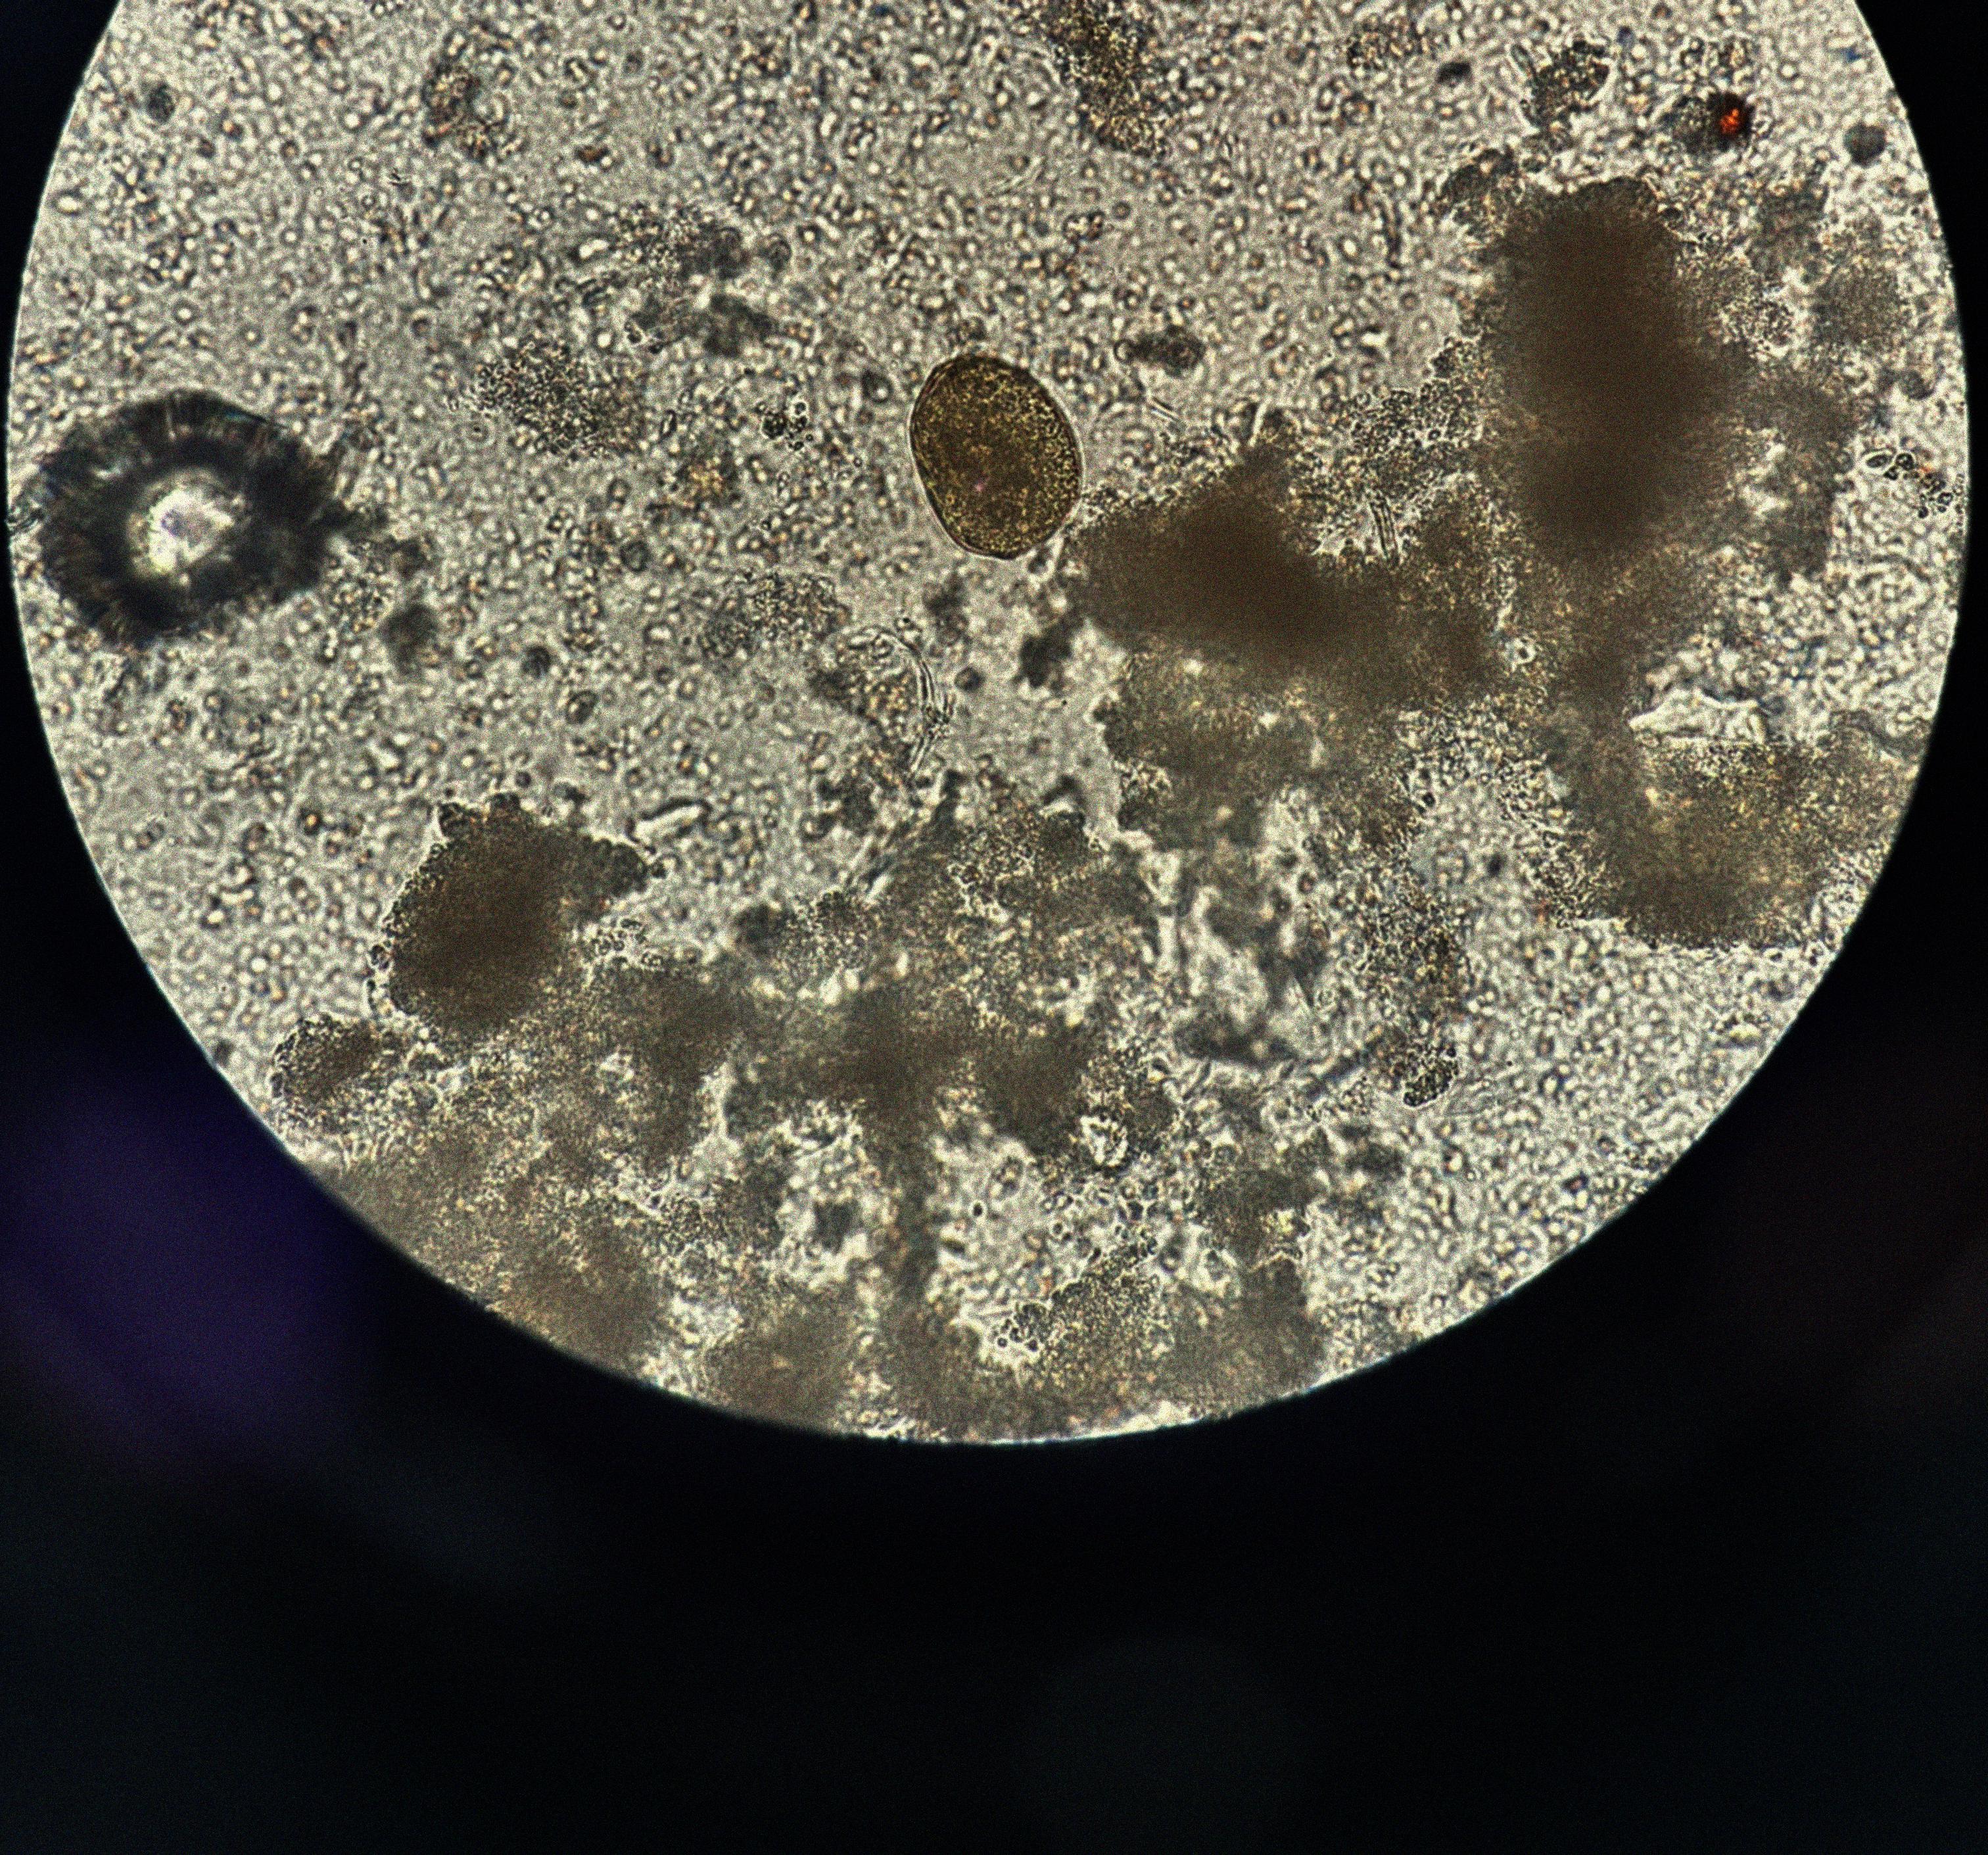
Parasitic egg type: Paragonimus spp